Field crop: tomato
Growth stage: 1
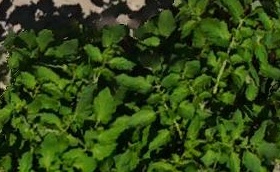
Species: tomato